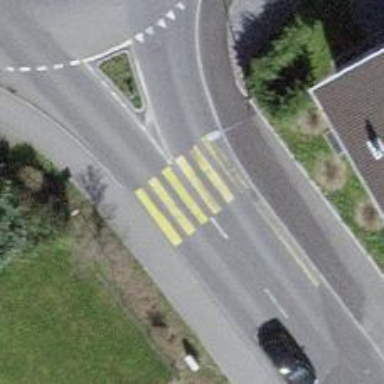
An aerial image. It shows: Uncontrolled zebra crossing on the road.